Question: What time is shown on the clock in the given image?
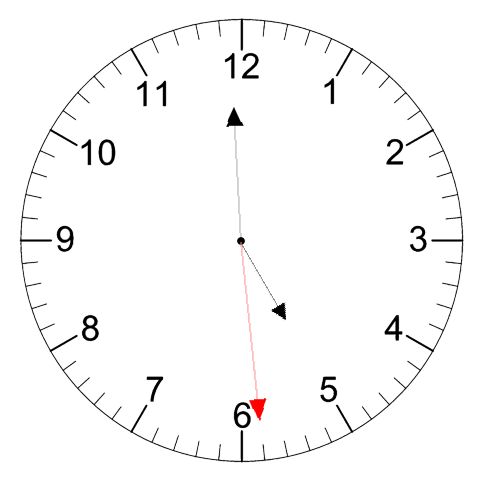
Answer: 04:59:29